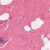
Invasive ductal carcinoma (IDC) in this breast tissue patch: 0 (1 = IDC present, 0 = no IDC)